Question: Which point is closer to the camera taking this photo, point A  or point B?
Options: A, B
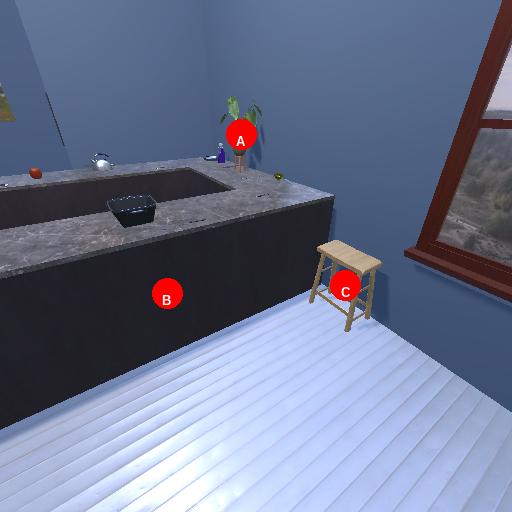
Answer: A